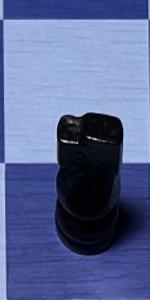
Label: Knight_Black